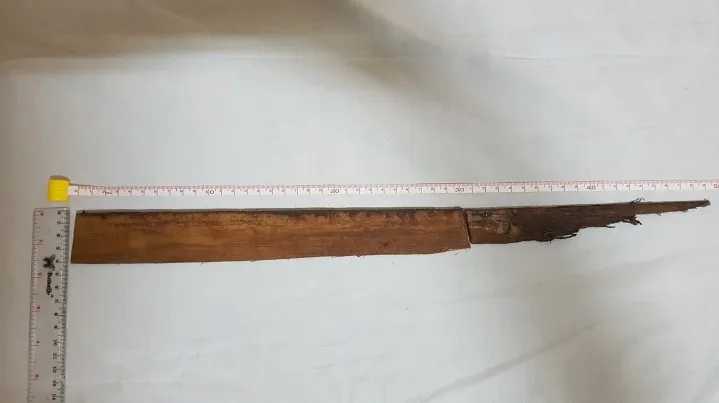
The total length of the foreign wooden body was 49.4 x 4 cm, divided into two parts which are in-situ part (19 x 2.6 cm) and ex-situ part (30.7 x 4 cm).
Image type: medical_photograph (skin_photograph)